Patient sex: F
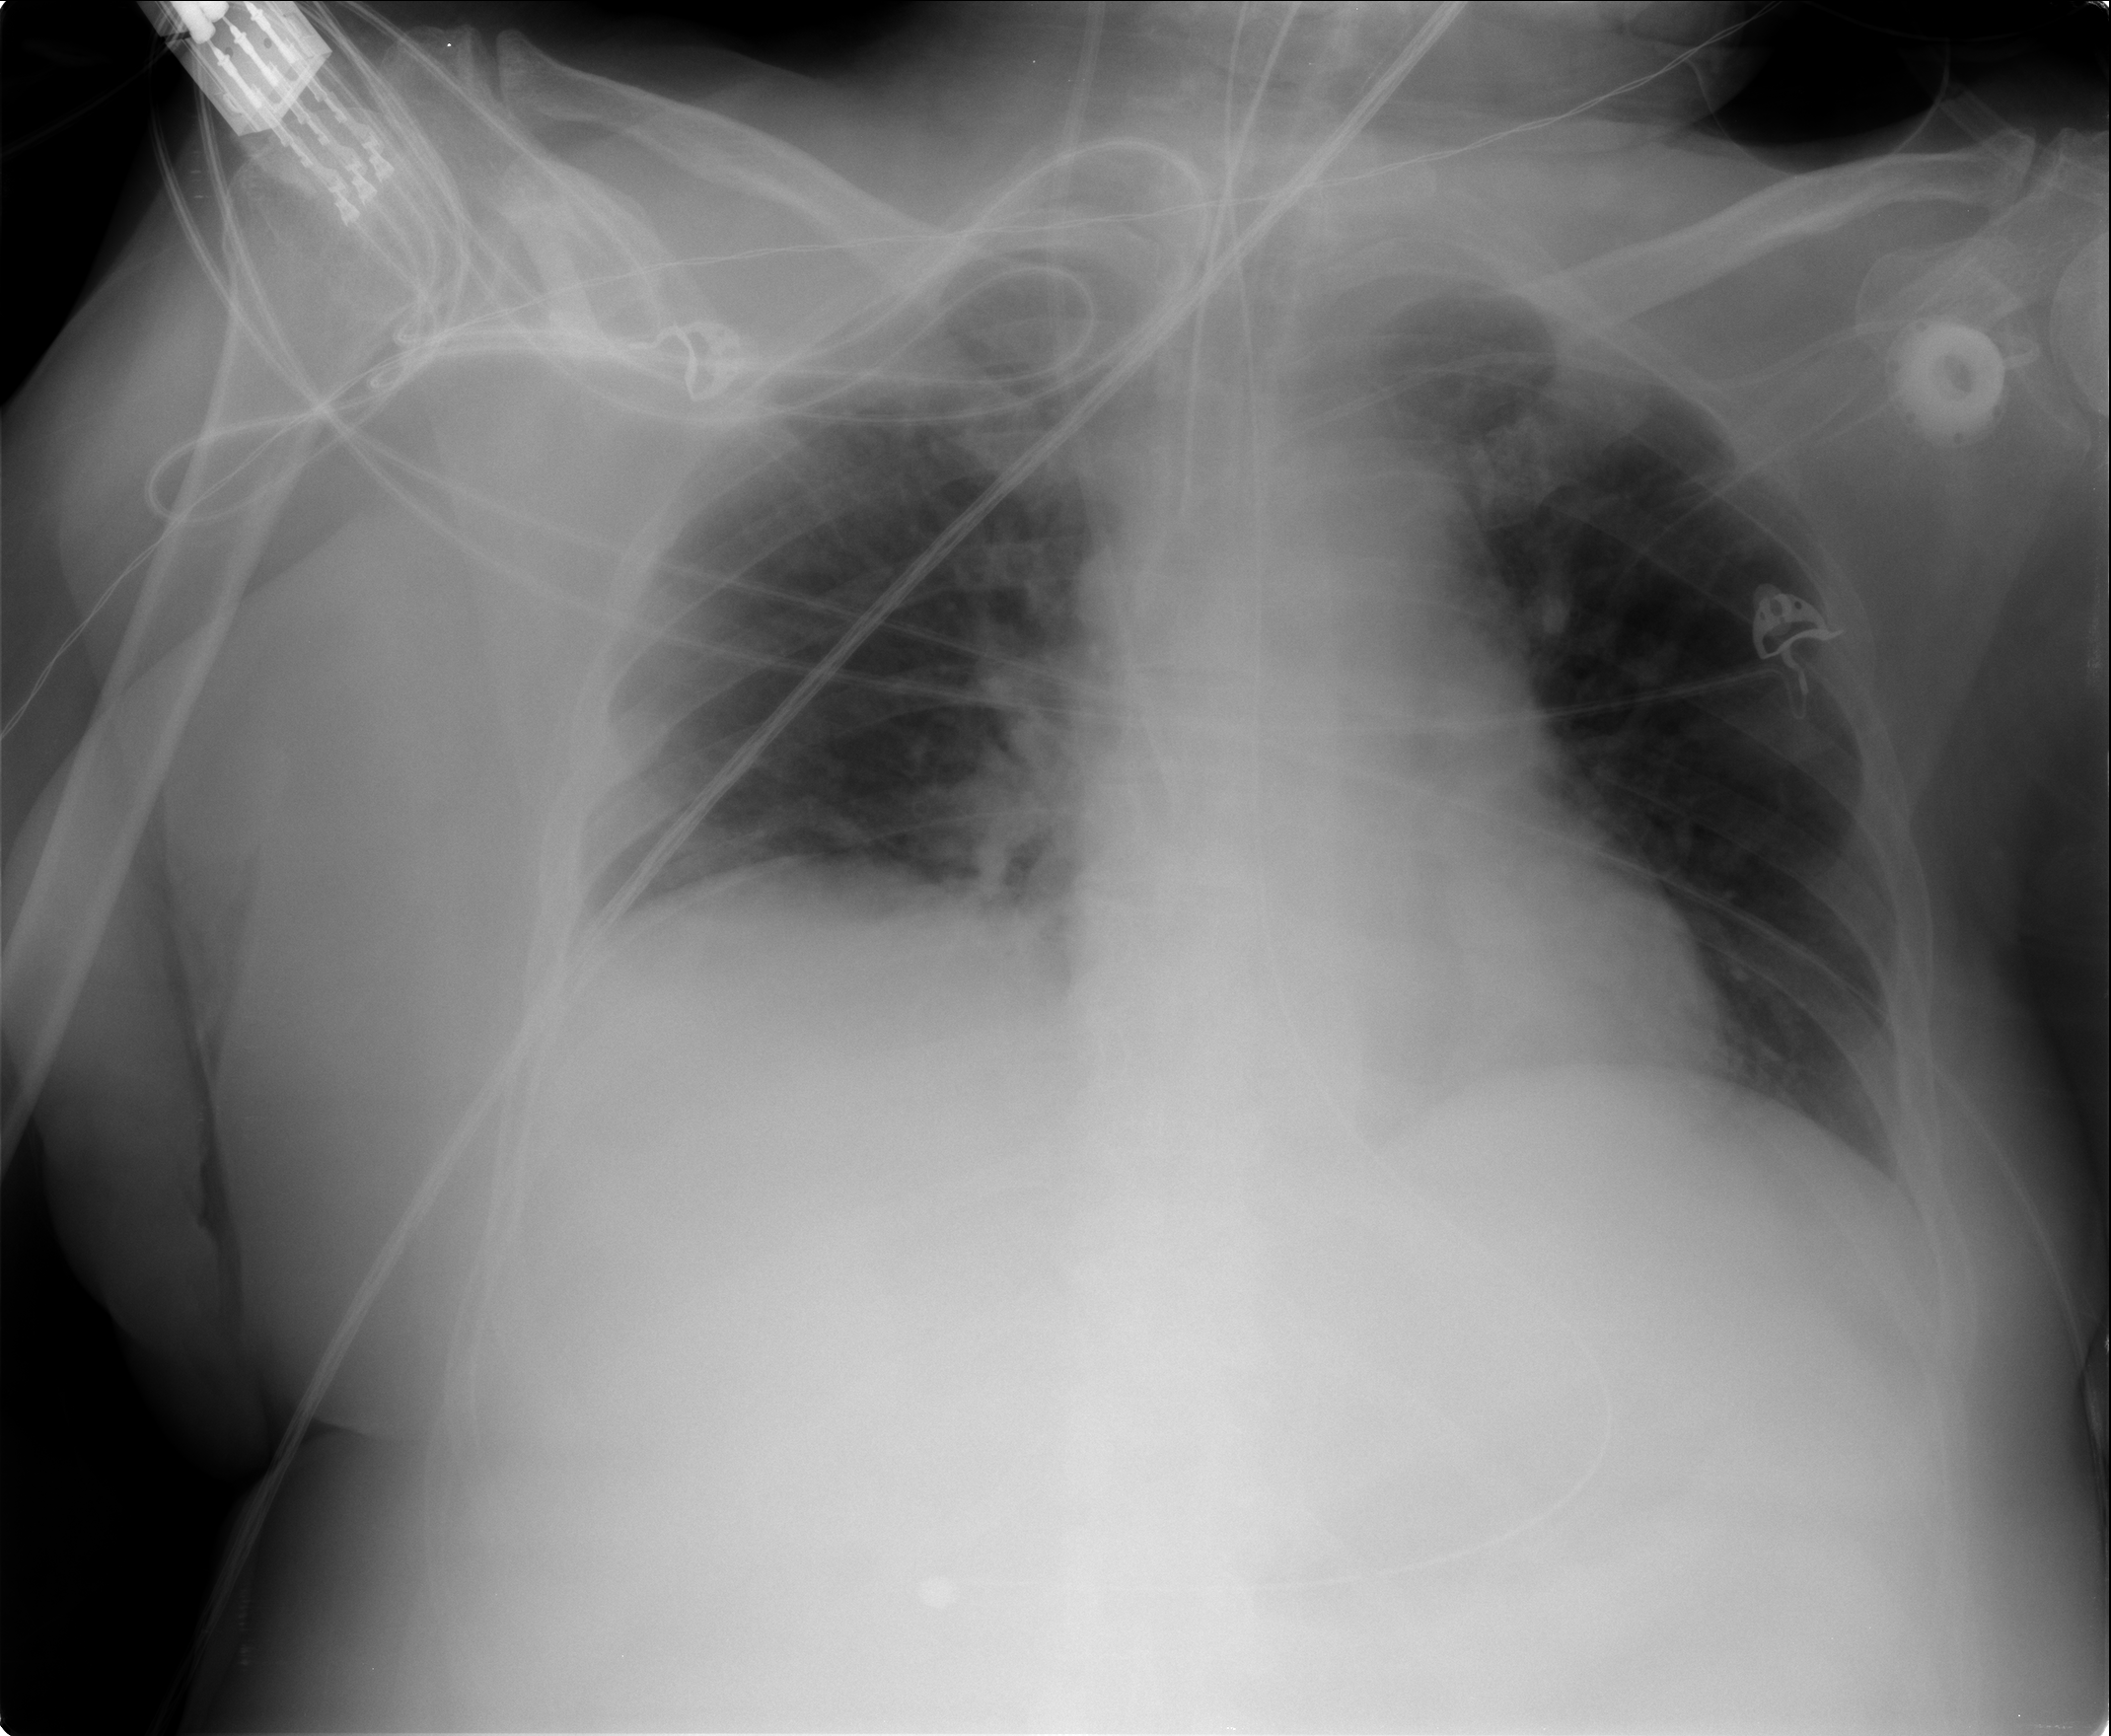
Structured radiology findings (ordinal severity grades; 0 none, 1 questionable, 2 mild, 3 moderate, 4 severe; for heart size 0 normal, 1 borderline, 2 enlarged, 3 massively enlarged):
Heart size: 0
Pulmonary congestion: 2
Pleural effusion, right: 0
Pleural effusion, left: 0
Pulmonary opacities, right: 0
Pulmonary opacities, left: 0
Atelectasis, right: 0
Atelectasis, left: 0